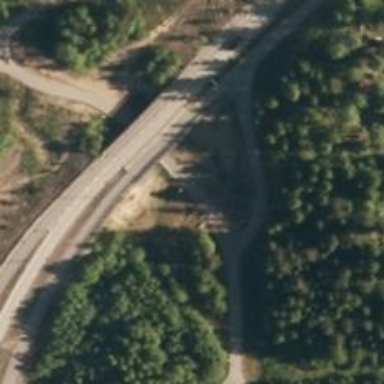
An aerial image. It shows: Footway intended for nordic skiing.